Question: Is possible with phaser.io detect collisions overlap on transparent sprites?
something like this

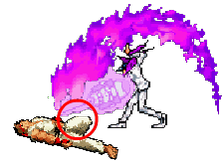
Answer: Yep, it is. Here is an example Code with a small workaround:
<URL>
The other option is to set a pretty accurate polygon. There are different tools for that, but i could get pretty nasty with scaling if you are not using box2d.
With kind regards,
SirSandmann